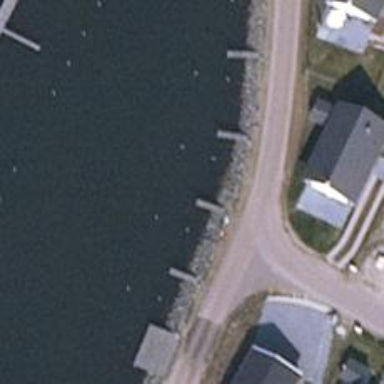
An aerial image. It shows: Man-made pier.